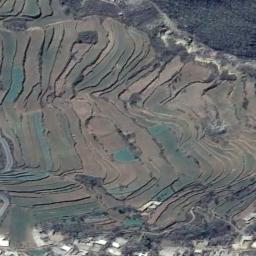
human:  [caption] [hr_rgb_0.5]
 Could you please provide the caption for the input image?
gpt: The bare and green terrace is next to some houses and trees .

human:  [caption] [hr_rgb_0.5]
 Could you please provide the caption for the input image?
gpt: There is a straight path between the terraces .

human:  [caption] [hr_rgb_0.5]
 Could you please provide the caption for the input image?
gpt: There are many buildings and a large forest beside a large layer of brown and green mixed terraces .

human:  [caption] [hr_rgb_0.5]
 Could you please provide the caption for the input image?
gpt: There are many green plants on the terrace .

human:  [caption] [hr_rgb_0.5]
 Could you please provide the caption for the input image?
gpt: There are many buildings beside the terraces .